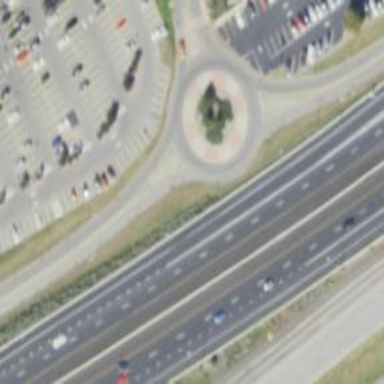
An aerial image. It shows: Secondary road around roundabout.